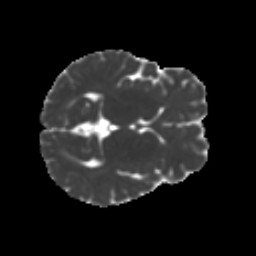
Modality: MD
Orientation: axial
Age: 22
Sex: male
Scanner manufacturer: ge
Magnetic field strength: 3 T
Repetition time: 7.8 s
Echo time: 0.0606 s